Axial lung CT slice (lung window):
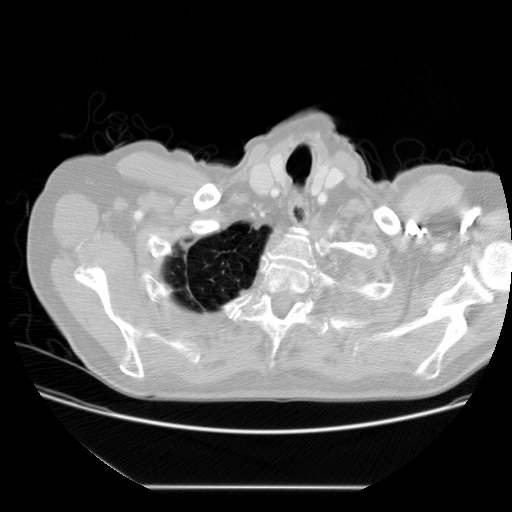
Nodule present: no